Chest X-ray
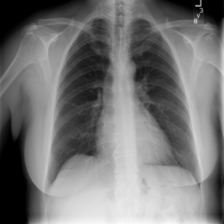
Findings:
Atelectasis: negative
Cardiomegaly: negative
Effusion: negative
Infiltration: negative
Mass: negative
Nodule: negative
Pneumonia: negative
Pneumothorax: negative
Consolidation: negative
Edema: negative
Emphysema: negative
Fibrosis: negative
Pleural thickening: negative
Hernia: negative